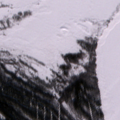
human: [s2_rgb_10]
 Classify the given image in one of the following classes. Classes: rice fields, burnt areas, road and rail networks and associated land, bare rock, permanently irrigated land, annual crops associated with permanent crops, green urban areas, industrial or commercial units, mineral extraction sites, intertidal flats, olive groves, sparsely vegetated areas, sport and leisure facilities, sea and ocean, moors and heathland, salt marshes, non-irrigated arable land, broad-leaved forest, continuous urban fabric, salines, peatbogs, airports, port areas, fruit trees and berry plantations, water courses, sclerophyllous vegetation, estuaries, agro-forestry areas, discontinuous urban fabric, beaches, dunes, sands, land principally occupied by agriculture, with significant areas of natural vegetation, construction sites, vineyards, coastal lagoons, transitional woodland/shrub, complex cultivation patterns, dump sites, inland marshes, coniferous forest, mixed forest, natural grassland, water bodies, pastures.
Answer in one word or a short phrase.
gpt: pastures, coniferous forest, mixed forest, sea and ocean